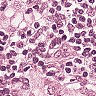
Metastatic tissue present: yes